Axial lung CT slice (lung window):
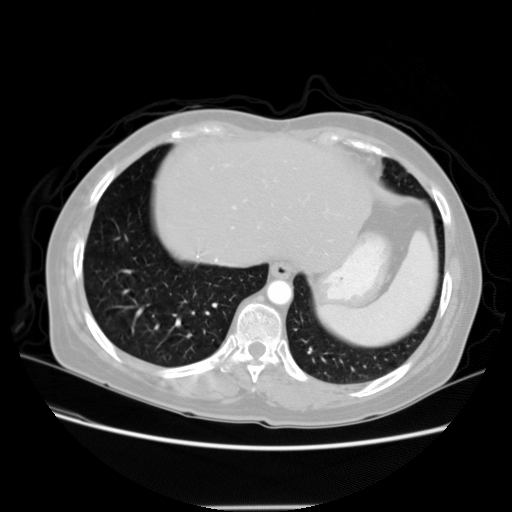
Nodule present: no